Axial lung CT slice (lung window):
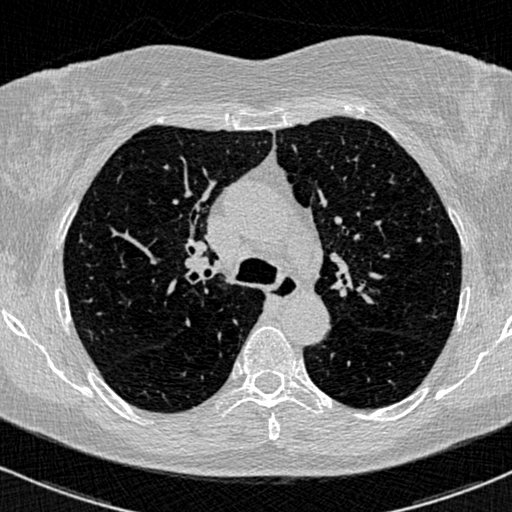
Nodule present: no